Field crop: maize
Growth stage: 2
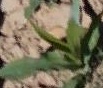
Species: maize